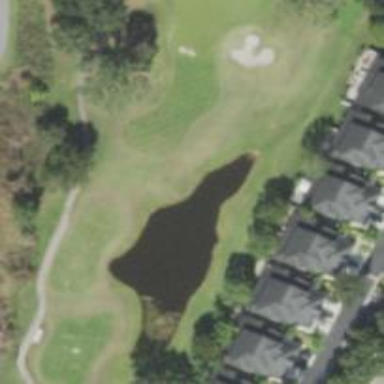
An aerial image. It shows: Water hazard in golf course. The hazard is natural water feature.